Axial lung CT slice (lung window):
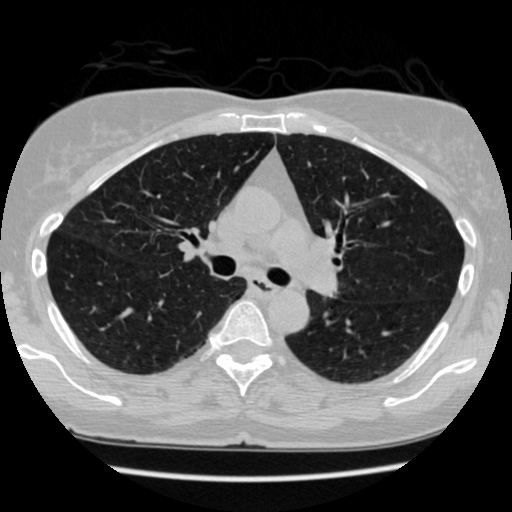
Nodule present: no